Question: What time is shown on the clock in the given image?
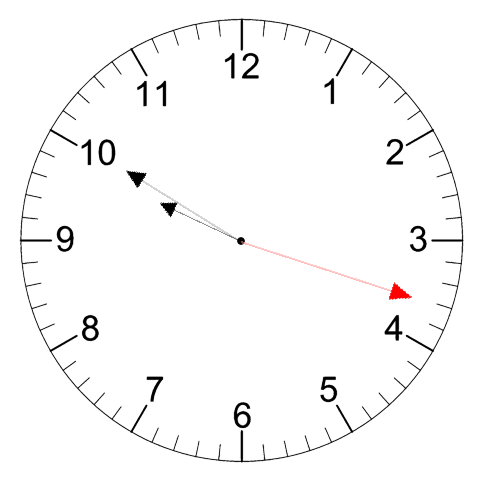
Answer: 09:50:18